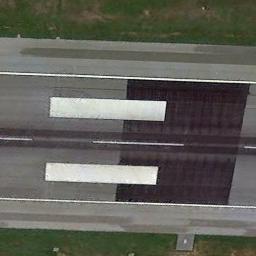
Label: runway